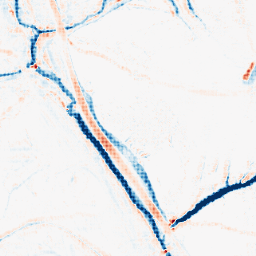
Category: morphological
Decomposition family: morphological_ellipse
Decomposition parameters: operation: average
width: 10
height: 10
Upsampling method: sinc_hamming
Upsampling parameters: scale: 8
kernel_size: 8
Upsampling scale: 8